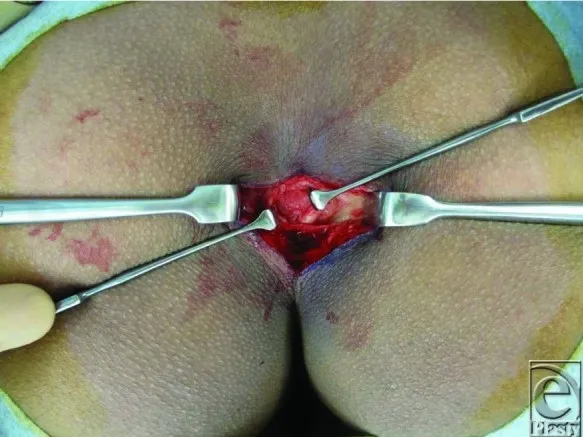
Intraoperative findings. The protruding coccyx was resected.
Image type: medical_photograph (other_medical_photograph)